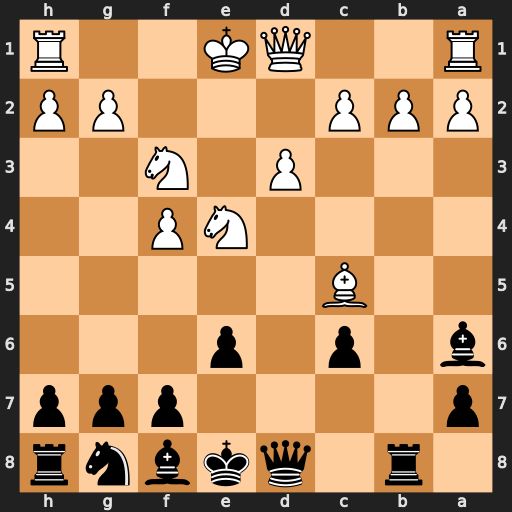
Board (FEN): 1r1qkbnr/p4ppp/b1p1p3/2B5/4NP2/3P1N2/PPP3PP/R2QK2R
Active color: b
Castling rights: KQk
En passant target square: -
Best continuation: Bxc5 Nxc5 Qa5+ Qd2 Qxc5